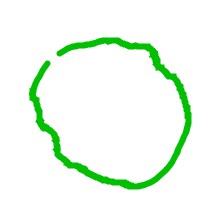
Shape: circle